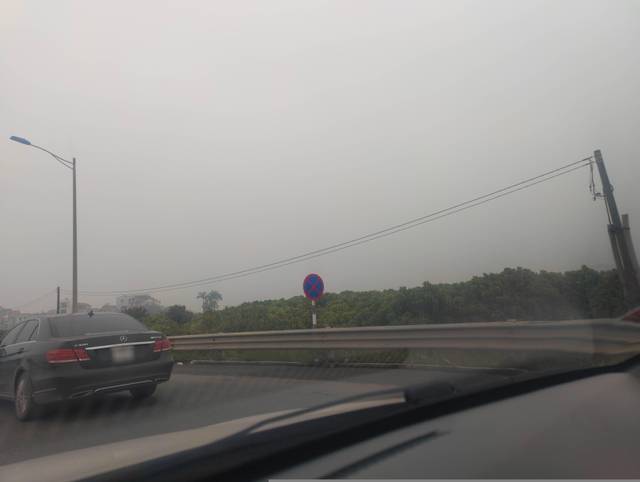
Region: Vietnam
Coordinates: 21.006, 105.925